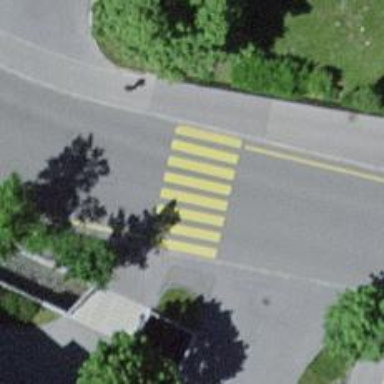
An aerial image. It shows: Uncontrolled road crossing with markings.